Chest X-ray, AP view. Patient: 46 years old, sex F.
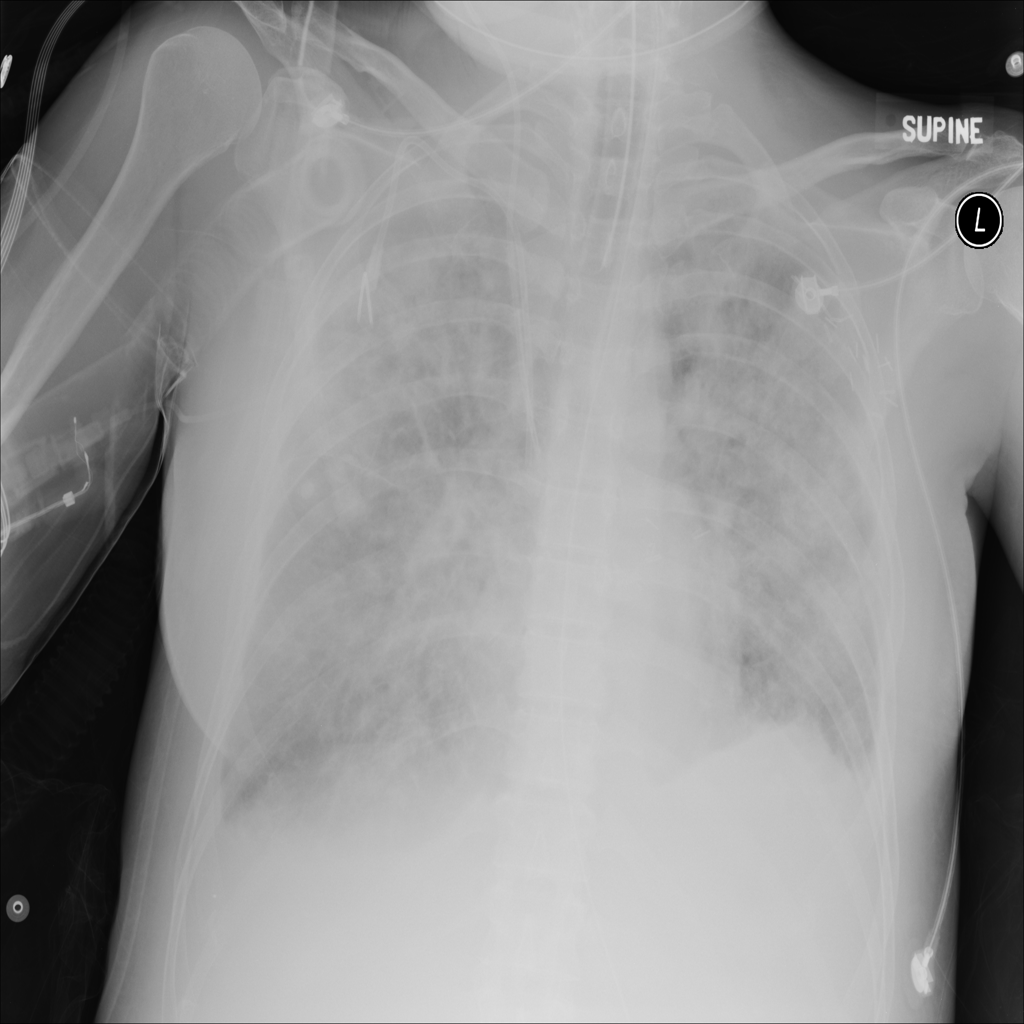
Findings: Nodule